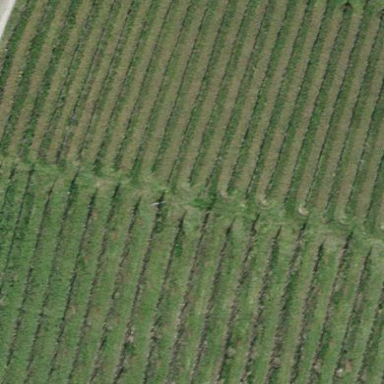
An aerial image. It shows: Vineyard where grapes are grown.